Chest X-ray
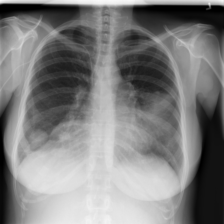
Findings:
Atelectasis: negative
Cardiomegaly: negative
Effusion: negative
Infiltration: positive
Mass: negative
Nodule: negative
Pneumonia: negative
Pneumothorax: negative
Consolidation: positive
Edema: negative
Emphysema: negative
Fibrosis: negative
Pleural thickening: negative
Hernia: negative